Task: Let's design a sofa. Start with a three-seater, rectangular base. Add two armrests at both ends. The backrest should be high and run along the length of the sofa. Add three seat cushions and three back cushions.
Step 25:
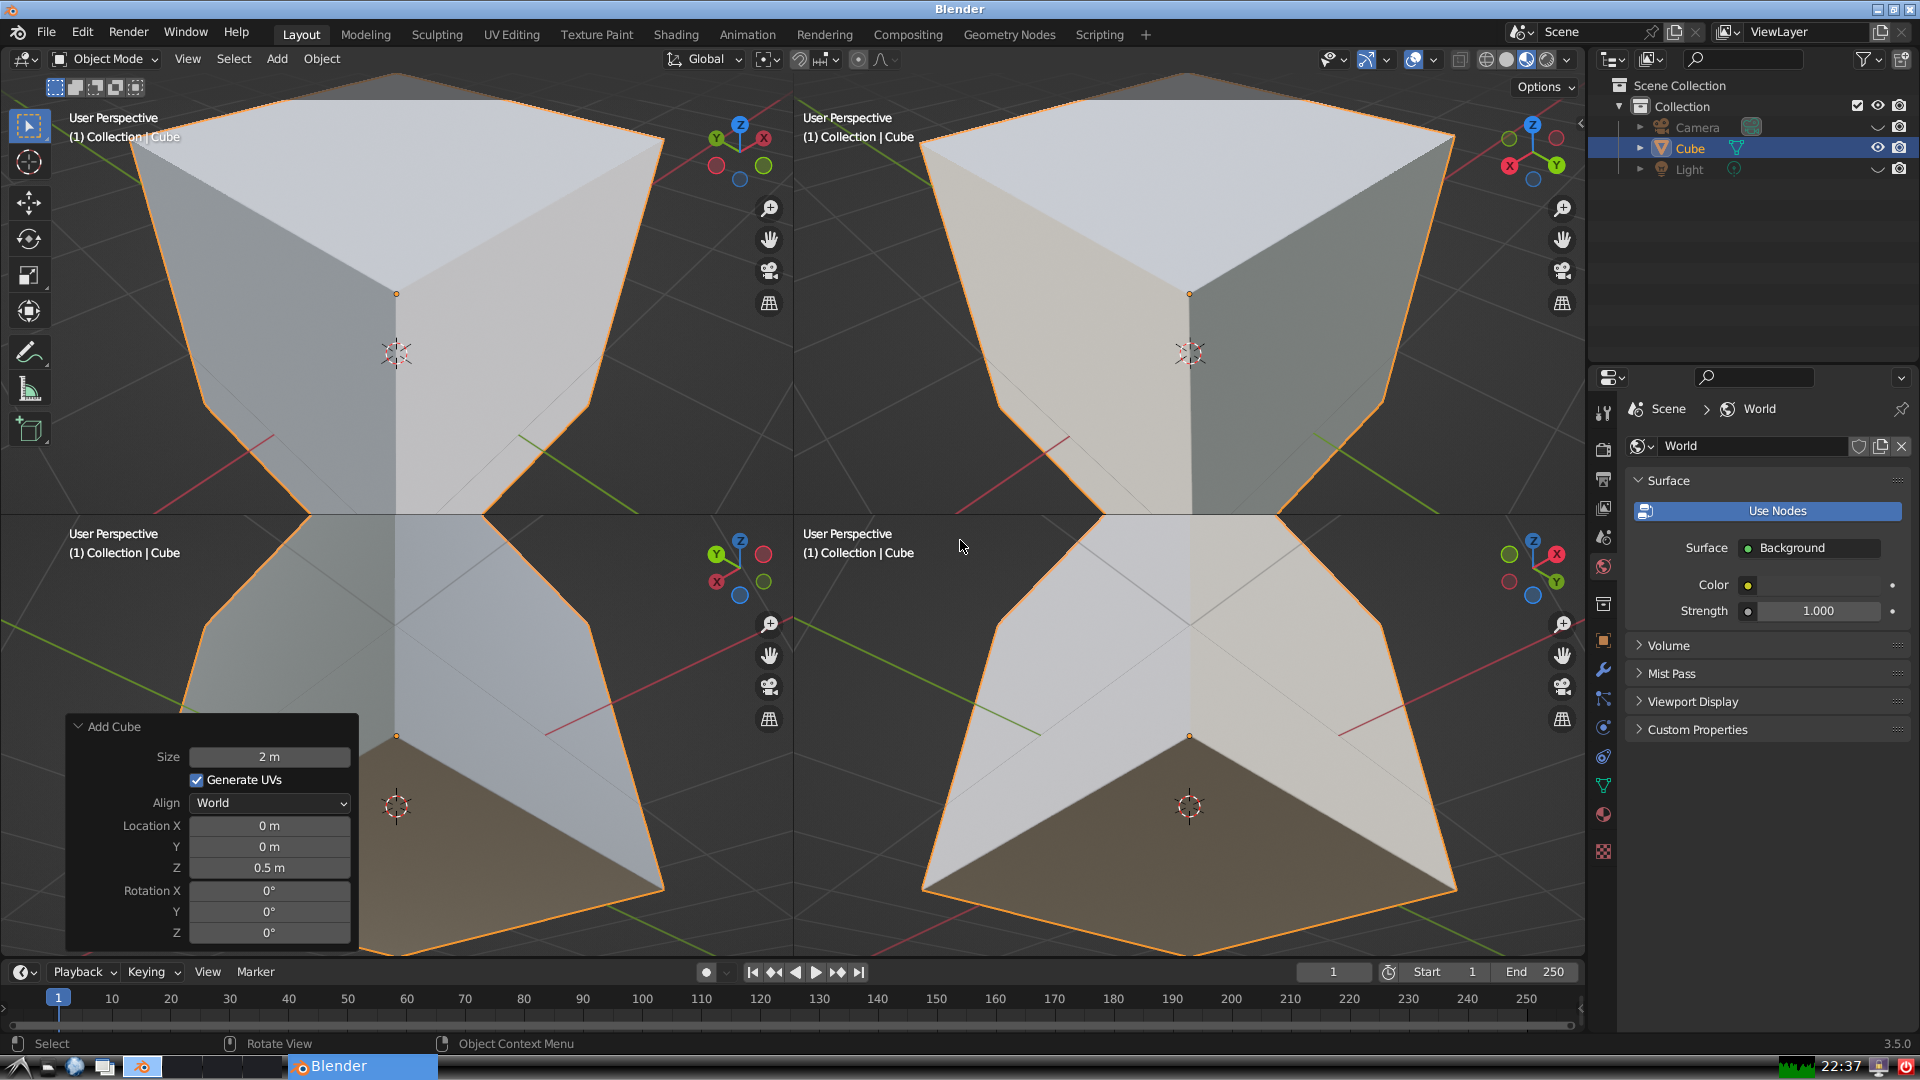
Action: {"mouse_move": [1608, 631]}